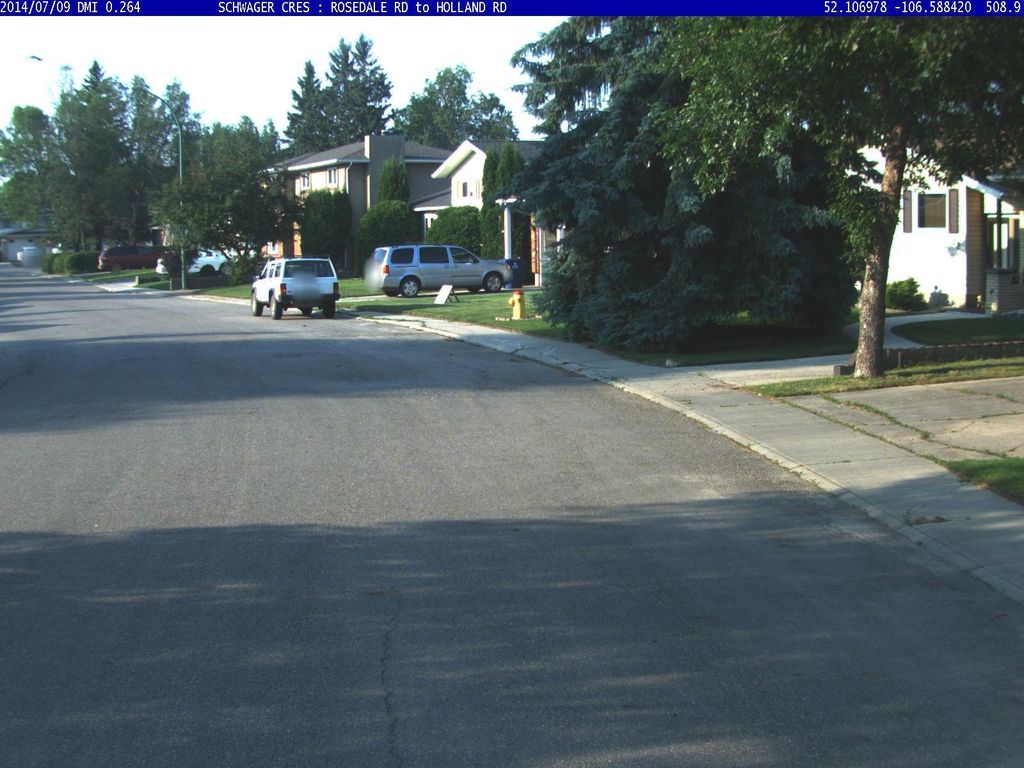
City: saskatoon